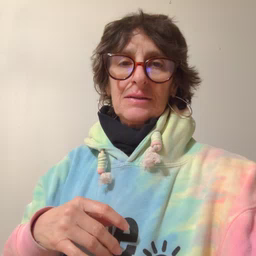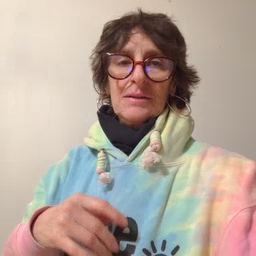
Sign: ear